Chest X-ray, PA view. Patient: 51 years old, sex F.
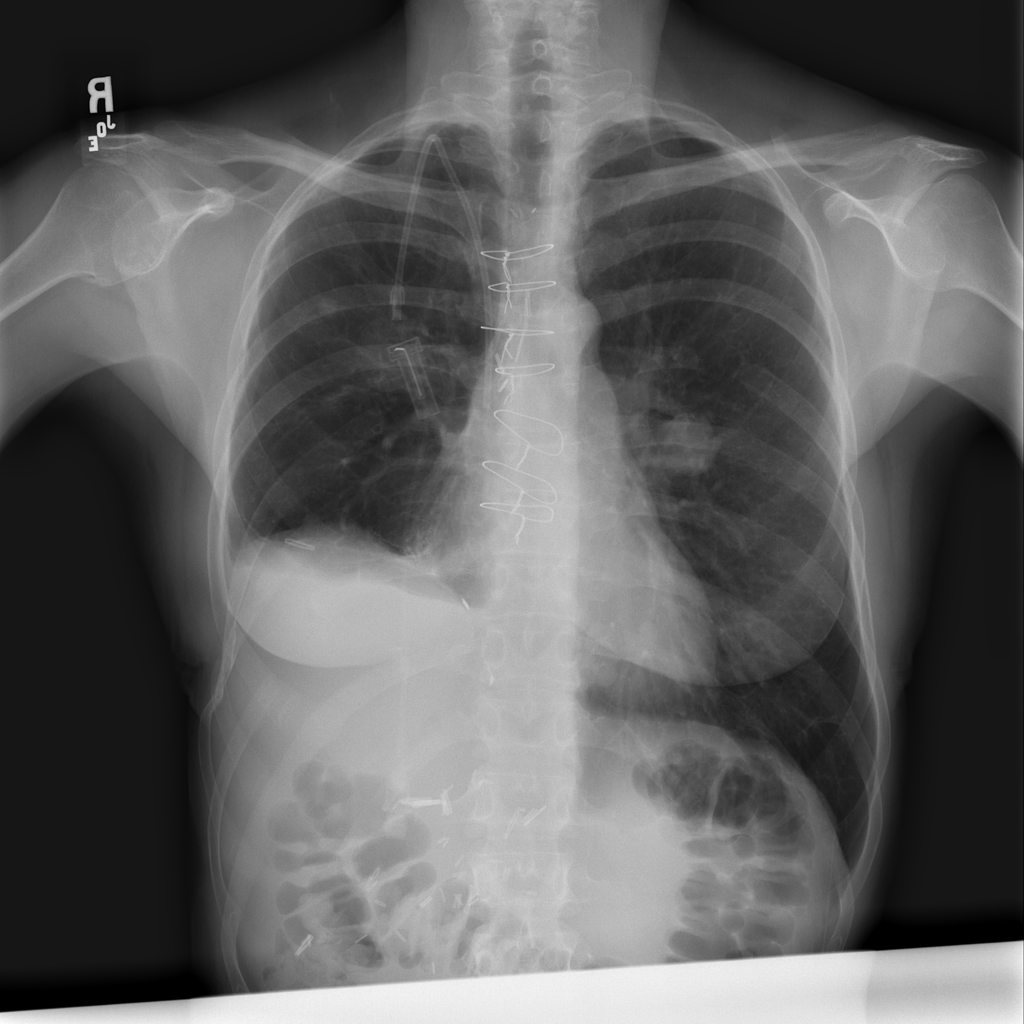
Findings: No Finding